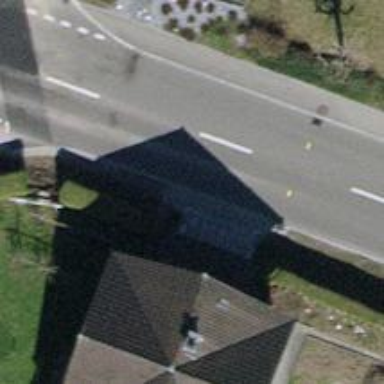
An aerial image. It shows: Bus stop with shelter. It is platform for public transport.